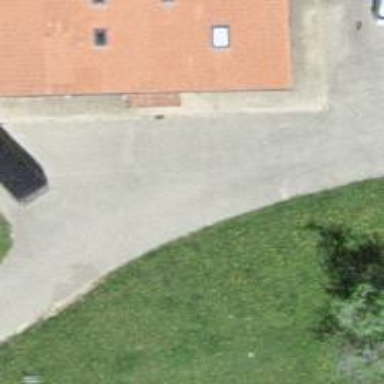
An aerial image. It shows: Driveway with paved surface.